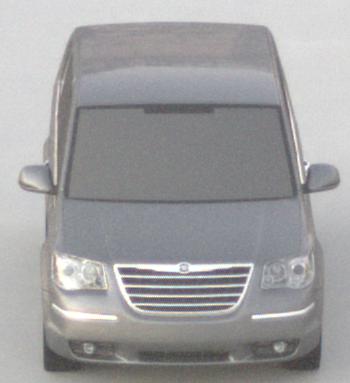
Make: Chrysler
Model: Grand Voyager 3.8
Detailed model: Grand Voyager
Model produced from: 2008/03
Model produced until: 2010/12
Doors: 5
Color: gray
Road condition: dry road
Daytime: sunrise or sunset
Contrast: low contrast